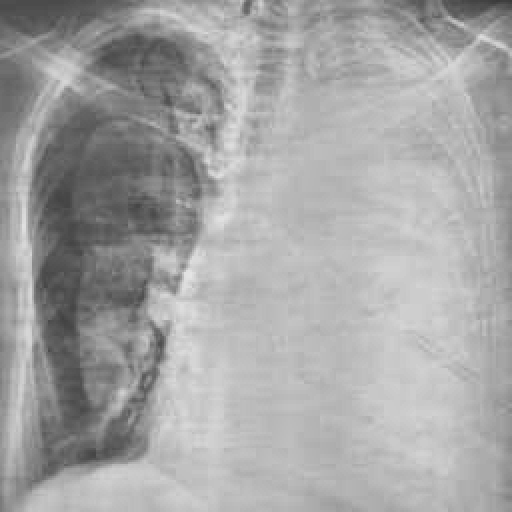
Finding: TUBERCULOSIS